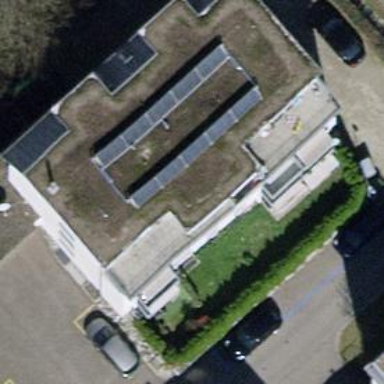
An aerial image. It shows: House with flat roof.